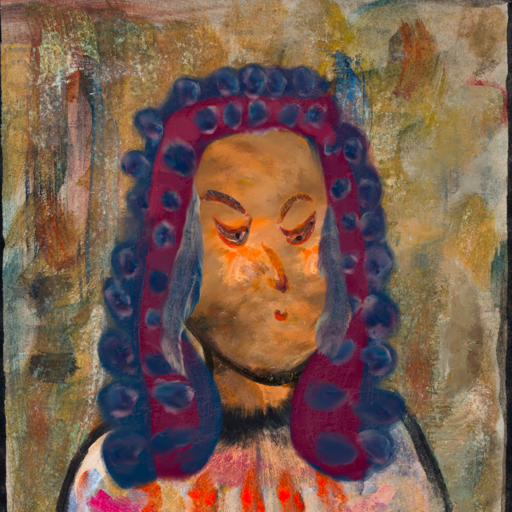
Background: Pipe, Head And Neck Side: Gypsy_Queen, Face Side: Hypocrite, Bust: Childish, Hair Side: Hill_Girl, Head Accessory: Blank, Second Necklace: Blank, Necklace: Blank, Baby: Blank